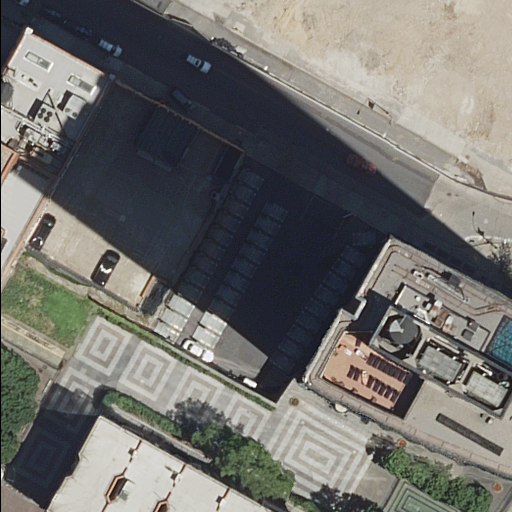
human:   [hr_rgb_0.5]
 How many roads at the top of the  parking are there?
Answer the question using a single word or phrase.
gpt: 2

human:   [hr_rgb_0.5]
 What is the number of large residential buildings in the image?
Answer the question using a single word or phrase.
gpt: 3

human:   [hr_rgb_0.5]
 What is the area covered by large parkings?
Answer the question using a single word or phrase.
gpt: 1233m2

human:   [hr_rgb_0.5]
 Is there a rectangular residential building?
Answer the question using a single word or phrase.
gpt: yes

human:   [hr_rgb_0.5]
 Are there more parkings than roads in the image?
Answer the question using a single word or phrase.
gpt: no

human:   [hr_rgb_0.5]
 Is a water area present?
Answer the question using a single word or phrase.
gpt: no

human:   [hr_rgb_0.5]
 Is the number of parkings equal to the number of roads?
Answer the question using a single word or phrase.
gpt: no

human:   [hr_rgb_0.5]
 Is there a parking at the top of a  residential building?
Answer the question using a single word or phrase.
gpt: yes

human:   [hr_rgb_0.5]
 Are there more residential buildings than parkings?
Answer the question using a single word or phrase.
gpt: yes

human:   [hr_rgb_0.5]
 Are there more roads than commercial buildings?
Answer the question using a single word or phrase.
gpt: yes

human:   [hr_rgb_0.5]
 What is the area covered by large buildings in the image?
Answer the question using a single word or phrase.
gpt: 2918m2

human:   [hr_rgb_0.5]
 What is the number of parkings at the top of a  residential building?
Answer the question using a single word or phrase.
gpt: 1

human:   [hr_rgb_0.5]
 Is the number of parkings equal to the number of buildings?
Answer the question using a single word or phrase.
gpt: no

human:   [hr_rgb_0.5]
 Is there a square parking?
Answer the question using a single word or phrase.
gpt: no

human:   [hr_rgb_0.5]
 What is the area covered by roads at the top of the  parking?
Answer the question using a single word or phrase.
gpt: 0m2

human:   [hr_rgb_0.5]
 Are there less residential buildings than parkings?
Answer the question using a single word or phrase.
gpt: no

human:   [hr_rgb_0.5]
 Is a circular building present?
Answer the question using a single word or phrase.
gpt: no

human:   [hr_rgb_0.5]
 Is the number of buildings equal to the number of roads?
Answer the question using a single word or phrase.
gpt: no

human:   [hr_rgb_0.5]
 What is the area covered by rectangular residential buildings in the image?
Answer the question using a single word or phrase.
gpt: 712m2

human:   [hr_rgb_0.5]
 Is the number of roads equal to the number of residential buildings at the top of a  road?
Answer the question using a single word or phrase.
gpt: yes

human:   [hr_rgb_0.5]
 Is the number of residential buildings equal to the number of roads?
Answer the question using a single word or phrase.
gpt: no

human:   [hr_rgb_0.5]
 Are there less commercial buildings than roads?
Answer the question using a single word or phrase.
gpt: yes

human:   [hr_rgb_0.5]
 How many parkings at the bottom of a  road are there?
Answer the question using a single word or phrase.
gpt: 1

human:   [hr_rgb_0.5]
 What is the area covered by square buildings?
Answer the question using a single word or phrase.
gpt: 0m2

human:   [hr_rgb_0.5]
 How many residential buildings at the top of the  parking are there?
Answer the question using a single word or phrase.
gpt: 1

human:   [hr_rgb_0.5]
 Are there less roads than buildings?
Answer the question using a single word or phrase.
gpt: yes

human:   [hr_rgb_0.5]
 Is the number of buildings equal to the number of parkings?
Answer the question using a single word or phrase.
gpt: no

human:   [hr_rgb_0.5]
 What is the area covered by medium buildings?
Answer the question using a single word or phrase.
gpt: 410m2

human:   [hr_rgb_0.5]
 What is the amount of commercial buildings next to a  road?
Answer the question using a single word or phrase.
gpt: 0

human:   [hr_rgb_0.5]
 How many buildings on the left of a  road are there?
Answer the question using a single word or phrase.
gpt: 5

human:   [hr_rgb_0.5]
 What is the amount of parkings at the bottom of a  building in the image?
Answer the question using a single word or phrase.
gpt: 1

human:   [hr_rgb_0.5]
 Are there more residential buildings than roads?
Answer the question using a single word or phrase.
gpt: yes

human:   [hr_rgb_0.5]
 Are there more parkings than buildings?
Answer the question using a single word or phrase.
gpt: no

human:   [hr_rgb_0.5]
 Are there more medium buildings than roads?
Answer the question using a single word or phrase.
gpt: no

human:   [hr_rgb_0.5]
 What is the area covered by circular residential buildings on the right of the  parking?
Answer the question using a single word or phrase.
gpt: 0m2

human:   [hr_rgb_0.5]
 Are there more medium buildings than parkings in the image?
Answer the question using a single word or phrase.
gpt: yes